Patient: sex M, age 68
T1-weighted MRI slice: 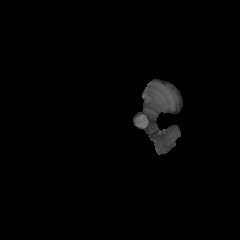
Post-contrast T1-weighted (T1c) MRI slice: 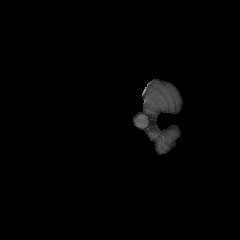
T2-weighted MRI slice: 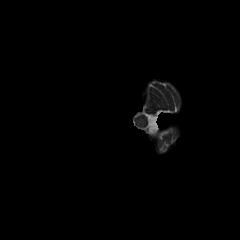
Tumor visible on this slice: no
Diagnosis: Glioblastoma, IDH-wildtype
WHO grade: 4